Interaction volume radius: 10 \u00c5
Interaction volume height: 15 \u00c5
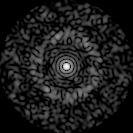
Disorder parameter: 0.8556